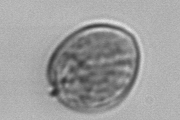
Label: Prorocentrum